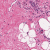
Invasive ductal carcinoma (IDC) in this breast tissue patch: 0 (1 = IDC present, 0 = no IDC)